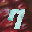
Label: 7